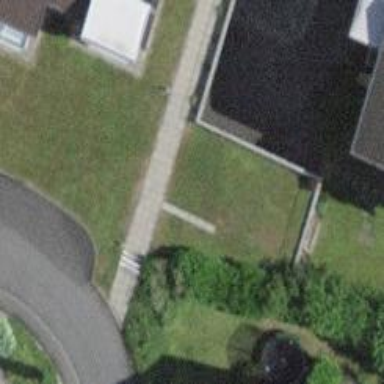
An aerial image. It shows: Set of steps on the road.